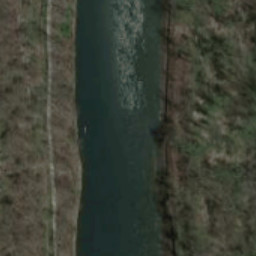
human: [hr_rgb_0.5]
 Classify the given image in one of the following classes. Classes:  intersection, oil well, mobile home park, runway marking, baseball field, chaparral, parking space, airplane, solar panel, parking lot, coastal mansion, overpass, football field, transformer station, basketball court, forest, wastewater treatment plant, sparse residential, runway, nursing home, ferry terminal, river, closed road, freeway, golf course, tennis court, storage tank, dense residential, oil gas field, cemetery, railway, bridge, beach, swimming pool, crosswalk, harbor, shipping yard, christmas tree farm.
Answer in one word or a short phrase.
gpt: river